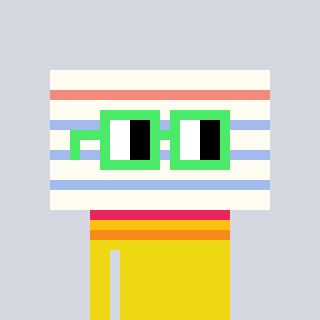
a pixel art character with square light green glasses, a empty notebook page-shaped head and a yellow-colored body on a cool background